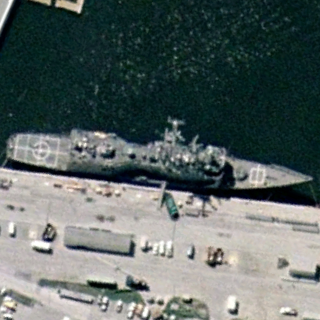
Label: cruiser